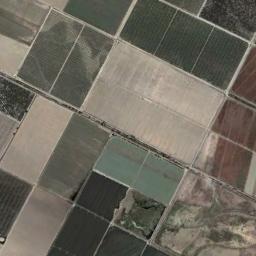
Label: rectangular_farmland